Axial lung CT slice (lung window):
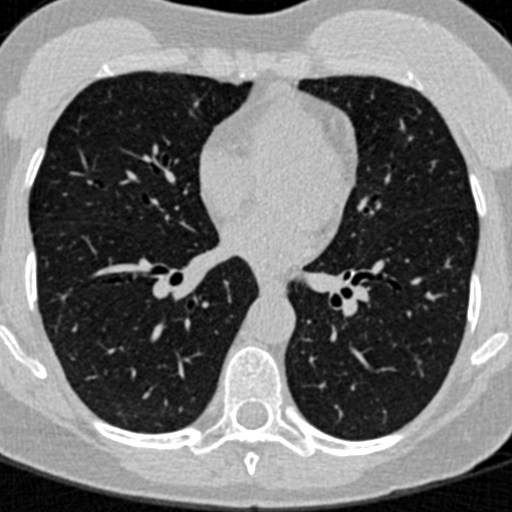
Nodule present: no